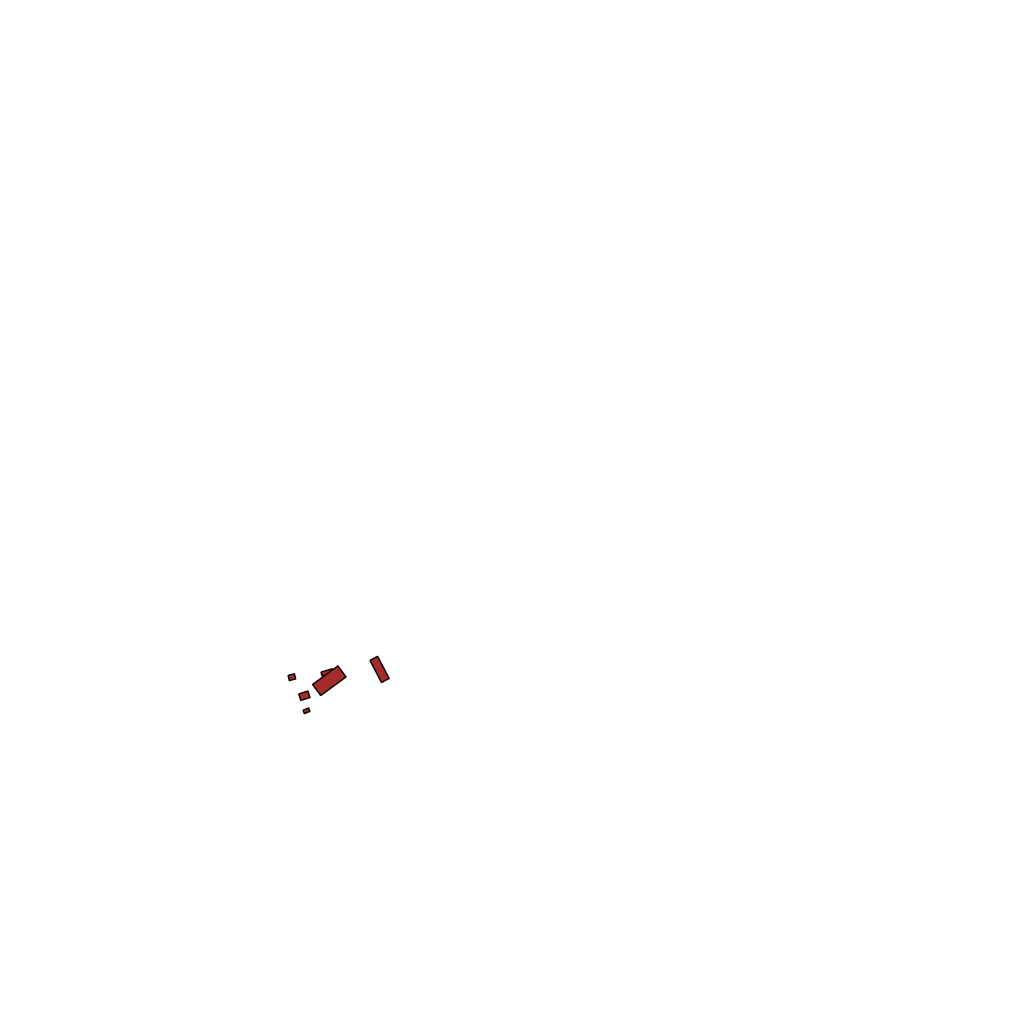
Tags: overhead vector_map, recreation, residential, individual_rise, density_1, Facility, 1.0 km²